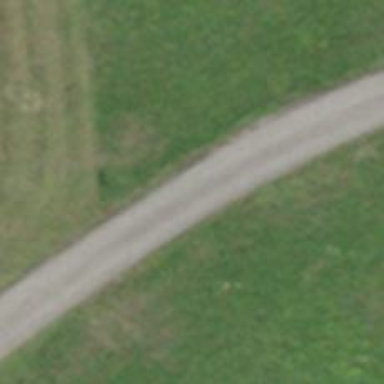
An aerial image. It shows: Asphalt track with track type of grade 3.